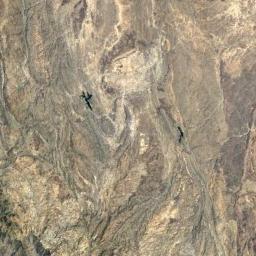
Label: mountain